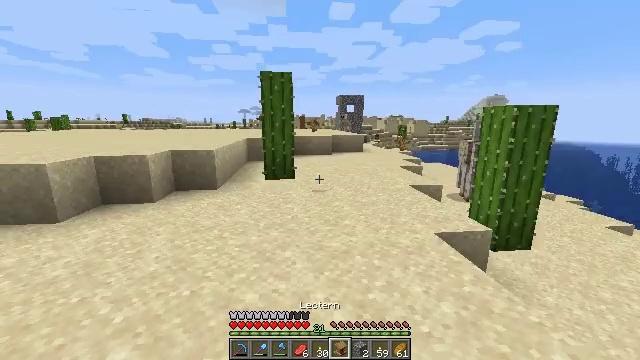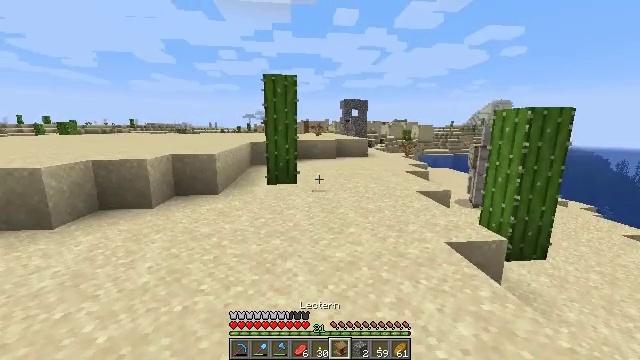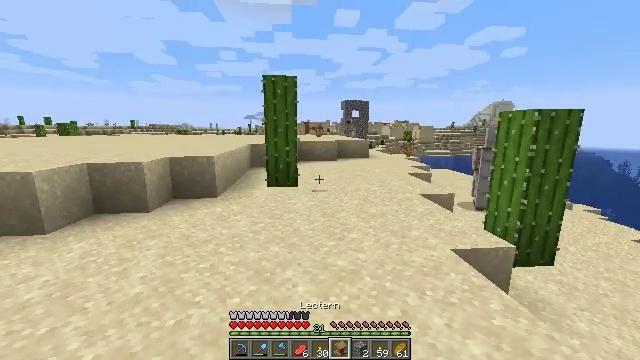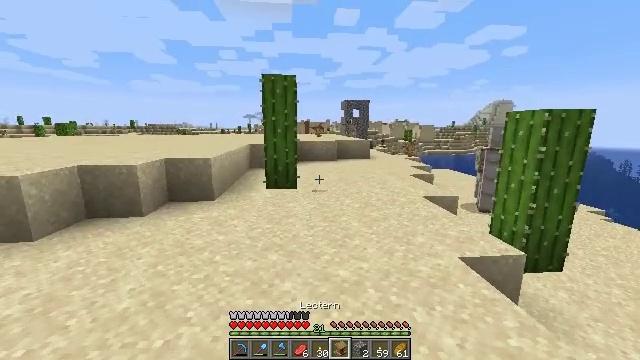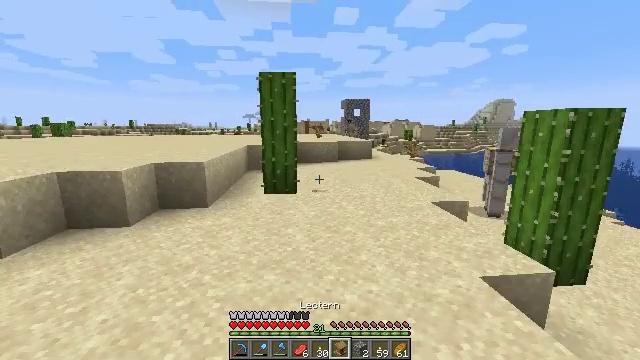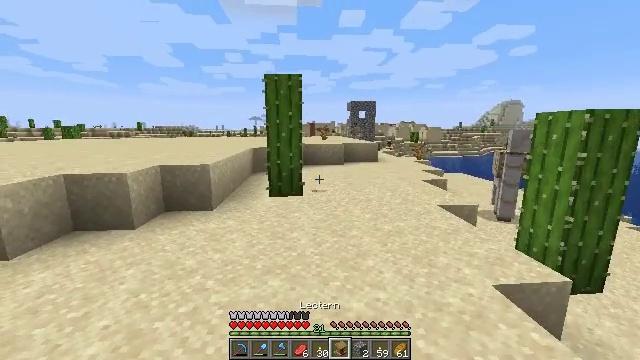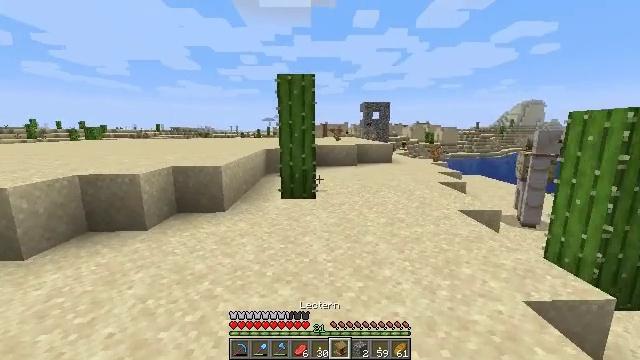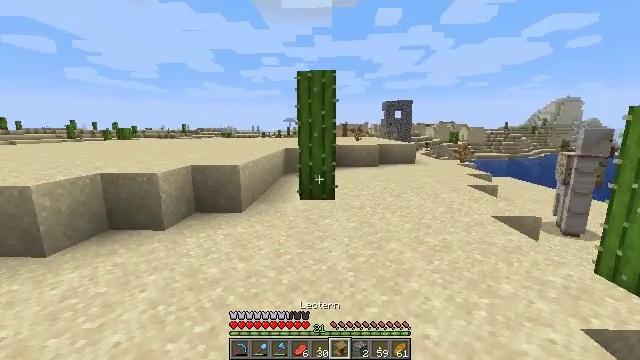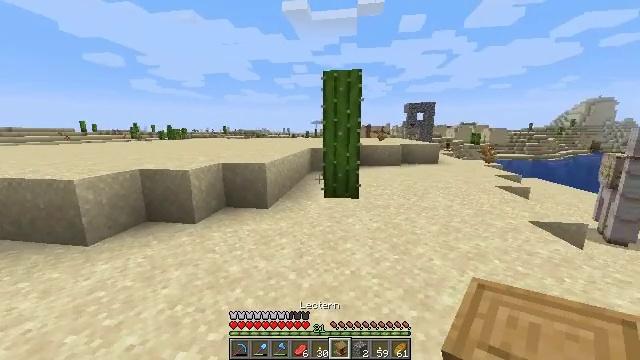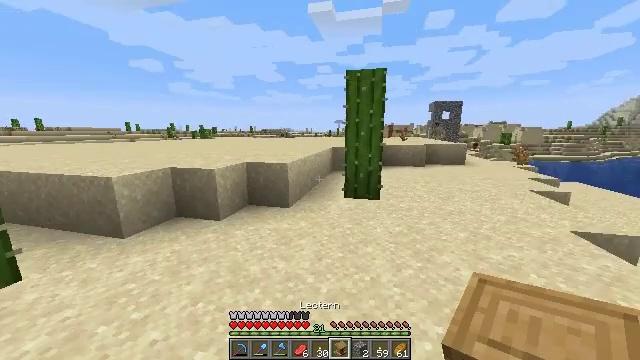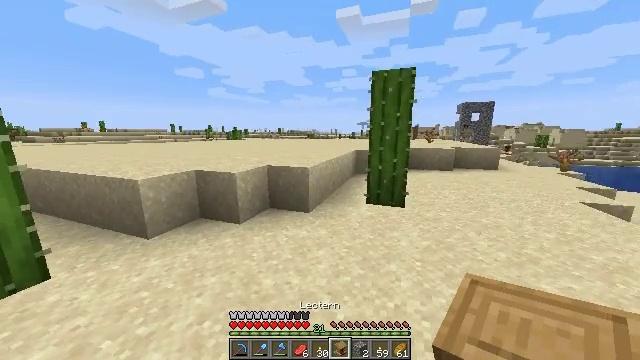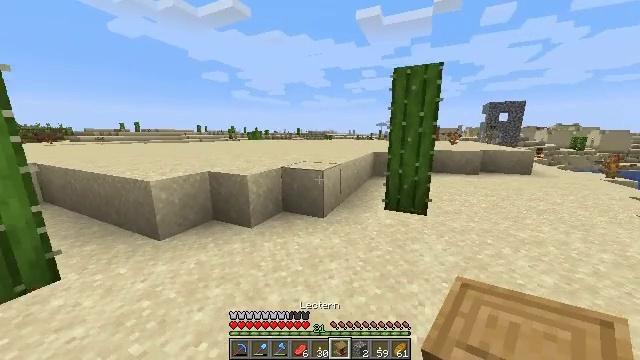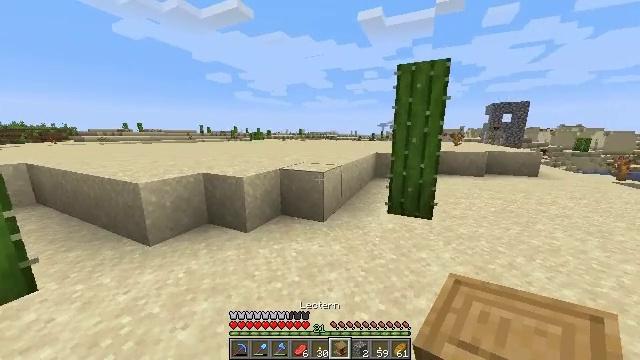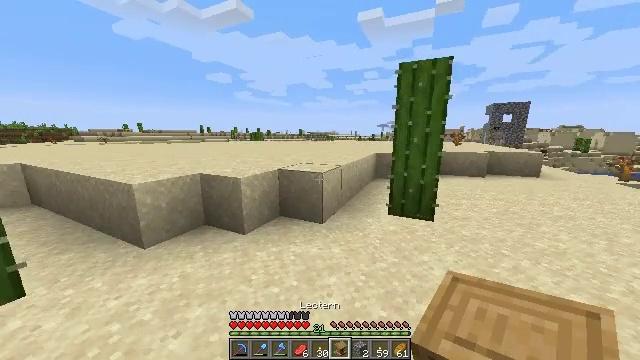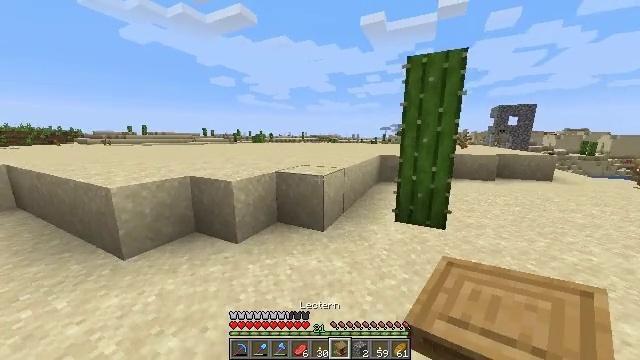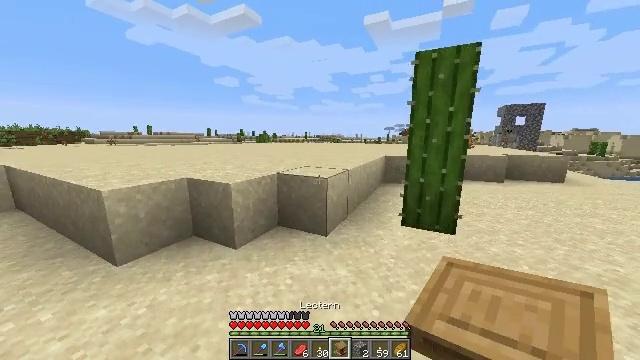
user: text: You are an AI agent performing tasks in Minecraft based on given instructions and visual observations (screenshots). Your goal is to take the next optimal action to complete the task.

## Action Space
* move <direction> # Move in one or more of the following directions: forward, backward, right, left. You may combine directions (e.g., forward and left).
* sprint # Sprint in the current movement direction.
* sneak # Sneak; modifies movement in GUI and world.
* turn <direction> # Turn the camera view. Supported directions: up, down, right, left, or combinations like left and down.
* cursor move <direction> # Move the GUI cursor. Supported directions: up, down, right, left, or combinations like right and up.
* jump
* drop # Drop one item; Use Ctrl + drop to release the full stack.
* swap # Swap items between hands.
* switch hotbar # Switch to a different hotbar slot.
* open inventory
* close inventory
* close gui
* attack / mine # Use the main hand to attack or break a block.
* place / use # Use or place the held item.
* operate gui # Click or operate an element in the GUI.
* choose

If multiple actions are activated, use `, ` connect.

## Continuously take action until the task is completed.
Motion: motion action
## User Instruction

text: Remove the existing composter.
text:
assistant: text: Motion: move forward, turn up, switch to hotbar 6
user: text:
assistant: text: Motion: move forward
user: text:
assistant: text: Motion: move forward
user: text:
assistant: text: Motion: move forward
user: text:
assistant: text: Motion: move forward, turn left
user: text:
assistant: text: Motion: move forward, turn left
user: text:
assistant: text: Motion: move forward, sprint, turn left
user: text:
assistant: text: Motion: move forward, sprint, turn left
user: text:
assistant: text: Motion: move forward, sprint, turn left
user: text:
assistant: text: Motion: move forward, sprint, turn left
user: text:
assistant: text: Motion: move forward, sprint, turn left
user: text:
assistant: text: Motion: move forward, sprint
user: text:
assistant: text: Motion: move forward, sprint
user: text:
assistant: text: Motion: move forward, sprint
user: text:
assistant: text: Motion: move forward, sprint
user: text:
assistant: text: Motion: move forward, sprint, turn left
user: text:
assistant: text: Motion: move forward, sprint, turn left
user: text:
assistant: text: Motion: move forward, sprint
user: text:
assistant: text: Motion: move forward, sprint
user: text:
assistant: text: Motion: move forward, sprint
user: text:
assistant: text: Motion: move forward, sprint, jump
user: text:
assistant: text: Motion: move forward, sprint, jump
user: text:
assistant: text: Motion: move forward, sprint, jump
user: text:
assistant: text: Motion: move forward, sprint, jump
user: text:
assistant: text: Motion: move forward, sprint, jump
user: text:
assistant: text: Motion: move forward, sprint, turn right, jump
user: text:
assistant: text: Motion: move forward, sprint, turn right and down, jump
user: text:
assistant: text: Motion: move forward, sprint, turn right
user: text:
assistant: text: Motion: move forward, sprint, turn right and down
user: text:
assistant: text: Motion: move forward, sprint, turn right and down